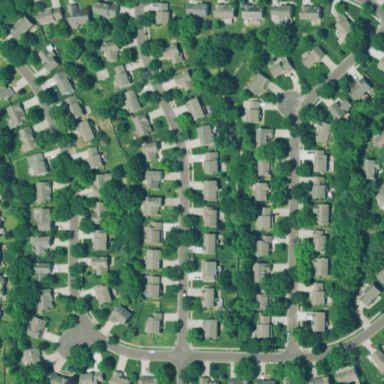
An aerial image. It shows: This residential area consists of single-family homes.